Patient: sex F, age 63
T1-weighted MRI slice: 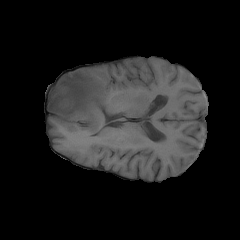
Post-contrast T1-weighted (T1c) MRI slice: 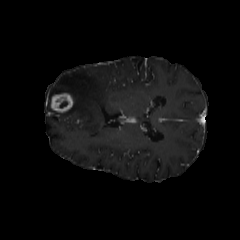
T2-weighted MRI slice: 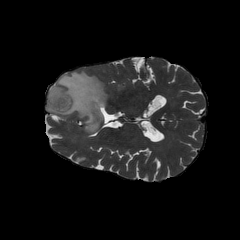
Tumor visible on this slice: yes
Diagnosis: Glioblastoma, IDH-wildtype
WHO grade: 4